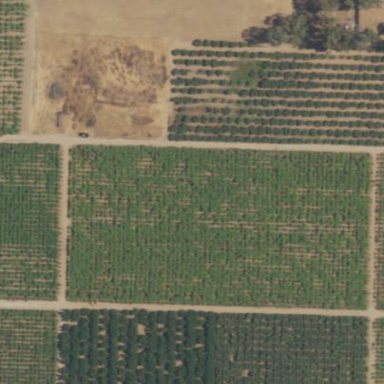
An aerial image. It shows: Vineyard growing grapes.